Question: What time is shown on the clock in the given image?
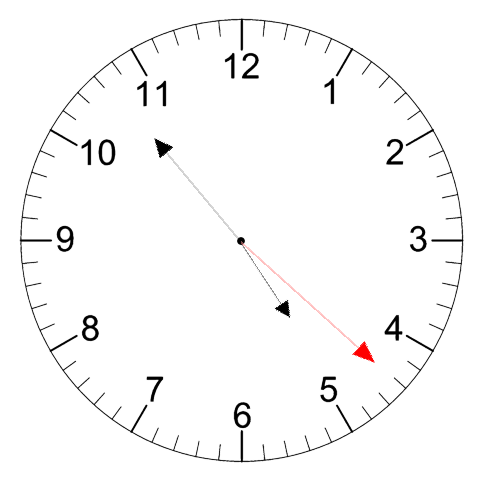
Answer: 04:53:22